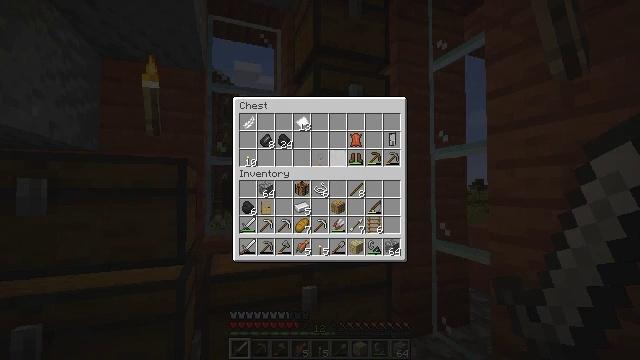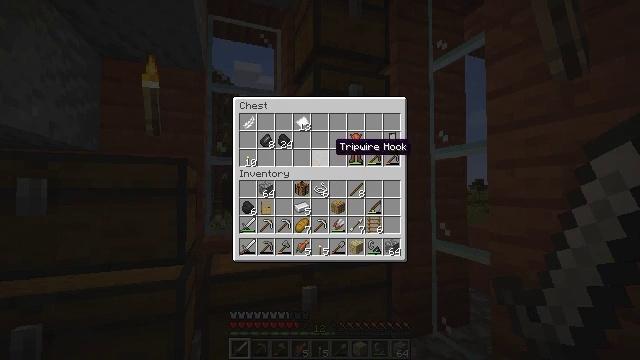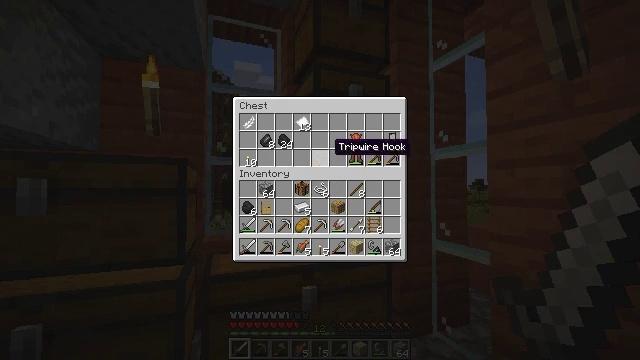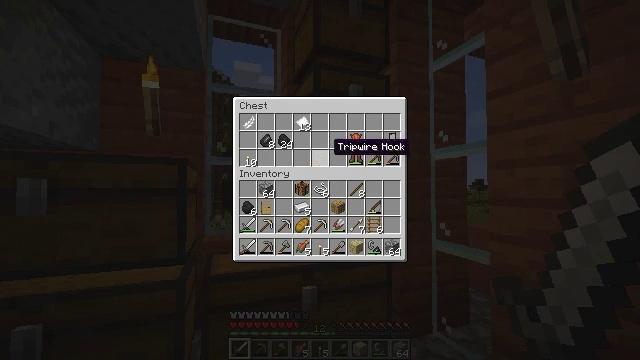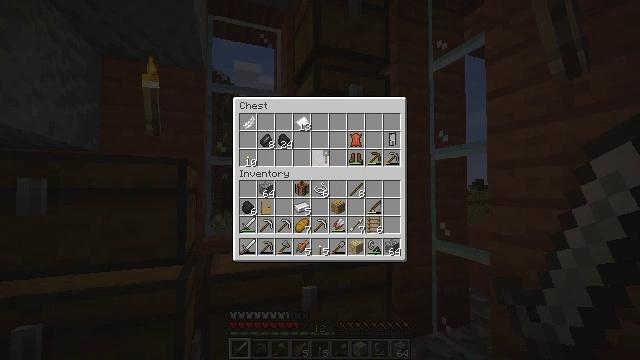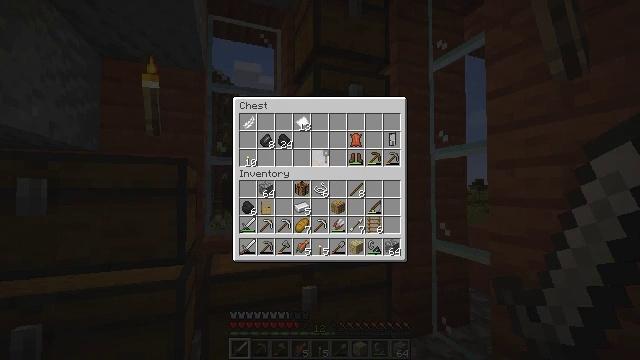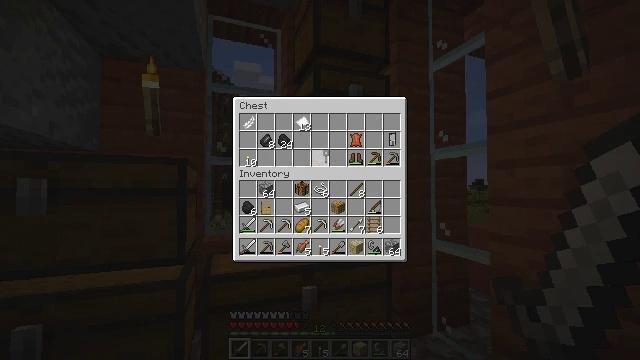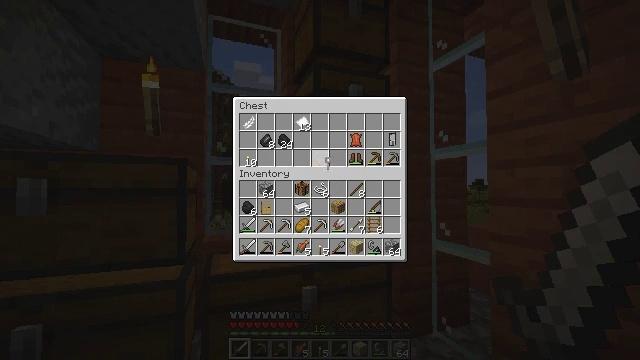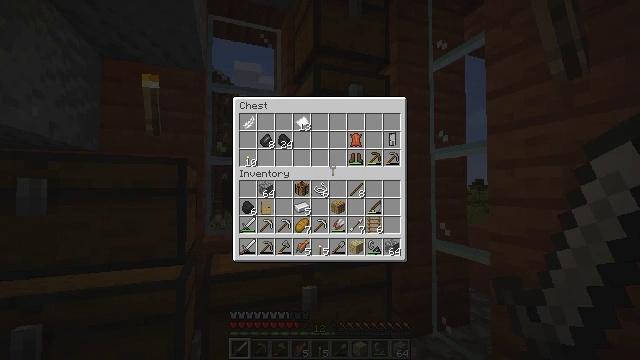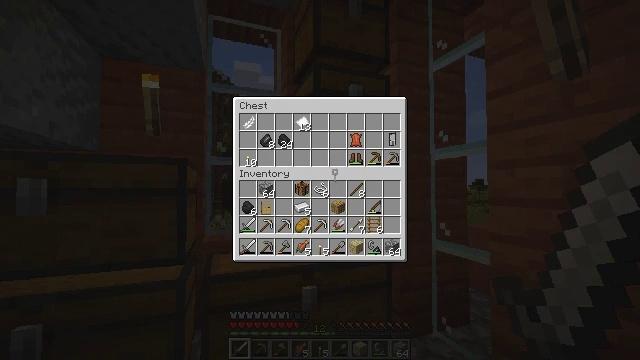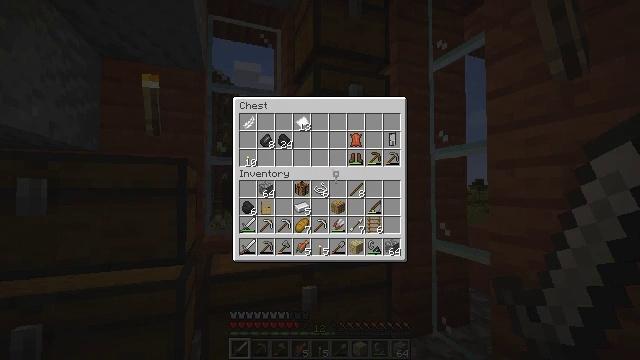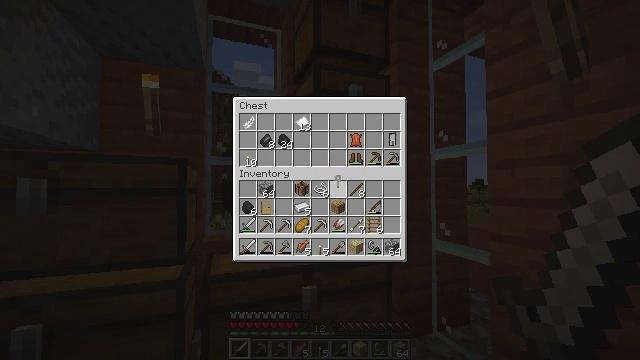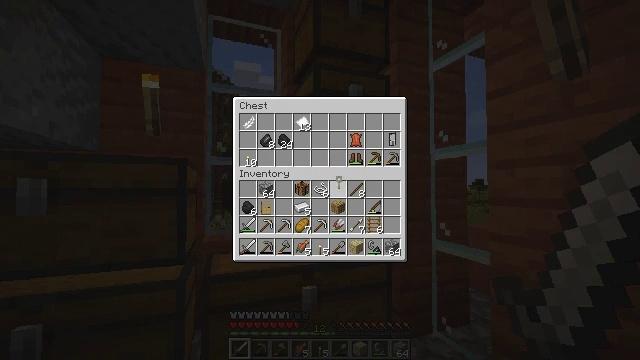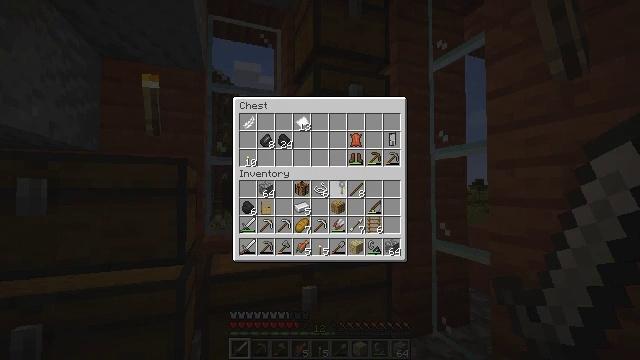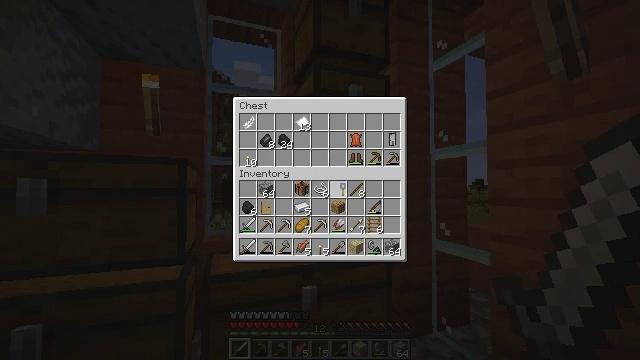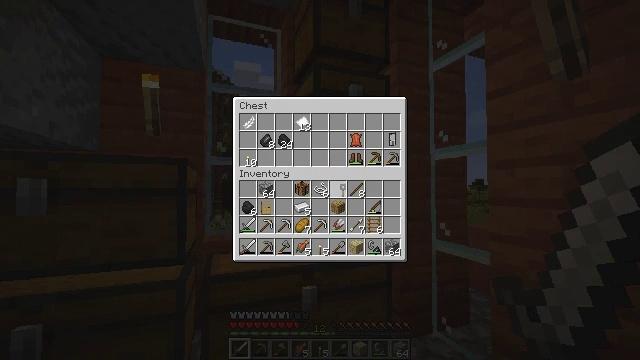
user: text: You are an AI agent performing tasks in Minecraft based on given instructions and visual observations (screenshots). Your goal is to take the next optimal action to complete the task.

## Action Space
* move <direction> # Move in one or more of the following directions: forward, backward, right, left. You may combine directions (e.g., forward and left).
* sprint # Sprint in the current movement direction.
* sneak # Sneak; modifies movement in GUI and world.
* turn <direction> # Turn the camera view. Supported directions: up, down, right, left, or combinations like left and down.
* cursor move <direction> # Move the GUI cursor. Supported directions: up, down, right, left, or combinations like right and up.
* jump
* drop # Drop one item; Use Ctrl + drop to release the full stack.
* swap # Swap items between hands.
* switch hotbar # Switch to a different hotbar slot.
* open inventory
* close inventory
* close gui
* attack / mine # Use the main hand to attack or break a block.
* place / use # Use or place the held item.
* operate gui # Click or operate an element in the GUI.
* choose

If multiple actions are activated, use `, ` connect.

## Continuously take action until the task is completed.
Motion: motion action
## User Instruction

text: Craft the crossbow using sticks, iron, string, and a tripwire hook.
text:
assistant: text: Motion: no_op
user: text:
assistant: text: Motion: no_op
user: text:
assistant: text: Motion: no_op
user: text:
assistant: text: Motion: attack / mine
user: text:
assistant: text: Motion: attack / mine
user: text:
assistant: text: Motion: attack / mine
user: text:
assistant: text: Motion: turn down
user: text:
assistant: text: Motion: no_op
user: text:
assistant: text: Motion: no_op
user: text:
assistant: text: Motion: no_op
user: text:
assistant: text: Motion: no_op
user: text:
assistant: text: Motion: no_op
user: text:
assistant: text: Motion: no_op
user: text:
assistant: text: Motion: no_op
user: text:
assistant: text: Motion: attack / mine
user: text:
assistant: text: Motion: attack / mine
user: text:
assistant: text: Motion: attack / mine
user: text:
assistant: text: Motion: no_op
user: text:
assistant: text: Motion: no_op
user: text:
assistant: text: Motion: no_op
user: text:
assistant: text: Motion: no_op
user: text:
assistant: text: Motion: no_op
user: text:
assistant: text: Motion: no_op
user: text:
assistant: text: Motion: no_op
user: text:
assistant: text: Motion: turn left and down
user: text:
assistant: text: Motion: turn left
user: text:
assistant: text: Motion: turn left
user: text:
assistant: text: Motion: turn left and down
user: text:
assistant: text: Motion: turn left and down
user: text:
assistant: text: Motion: move forward, turn left and down